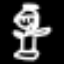
Label: angel